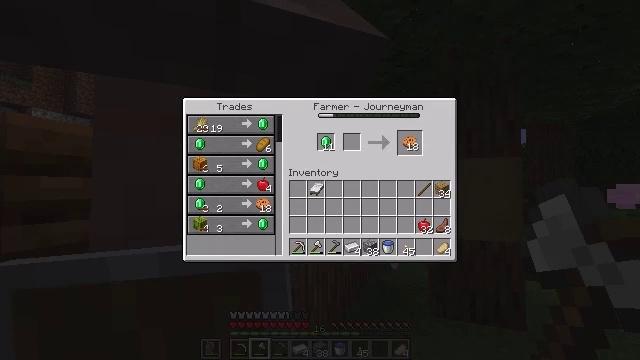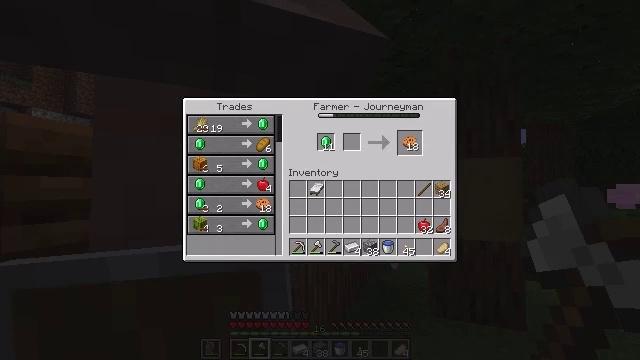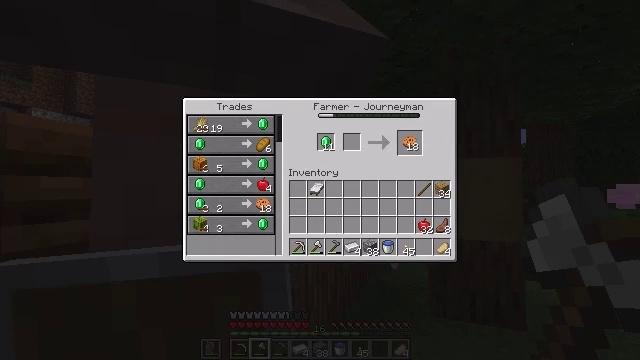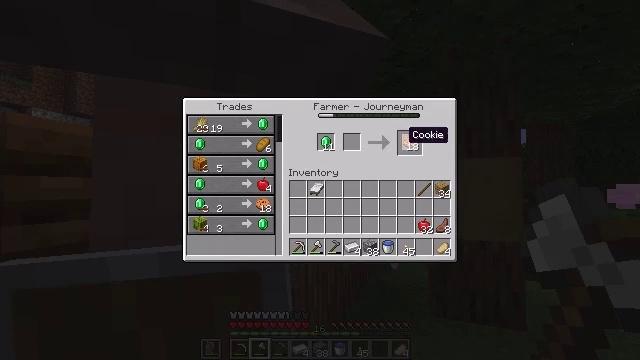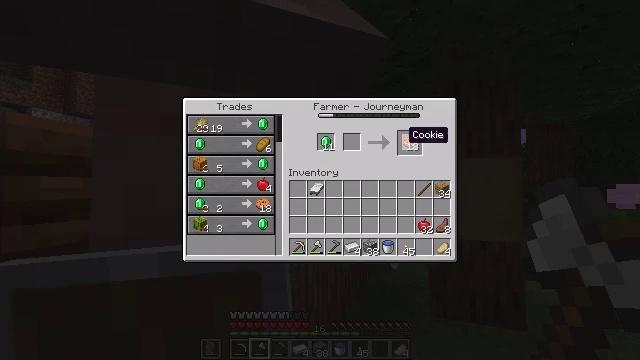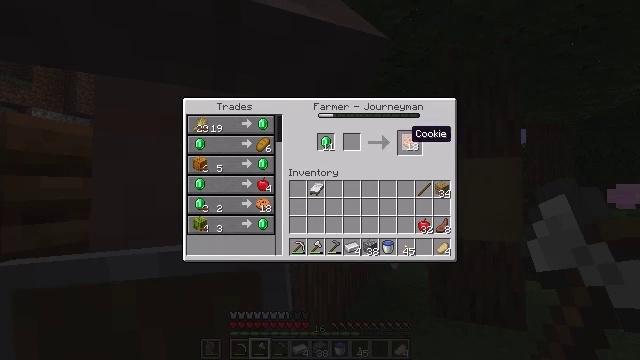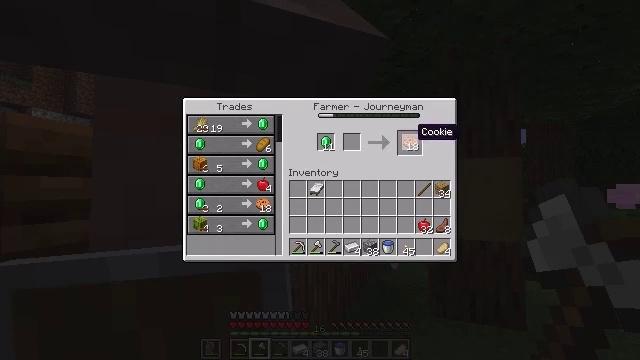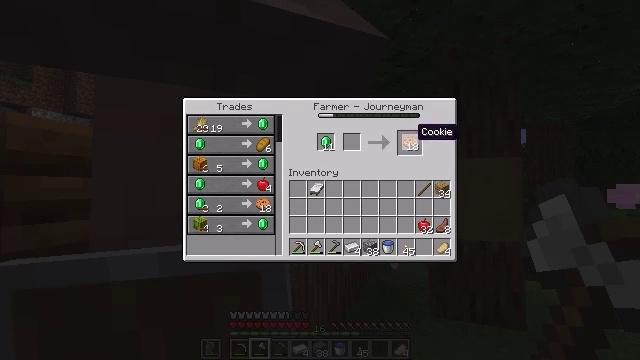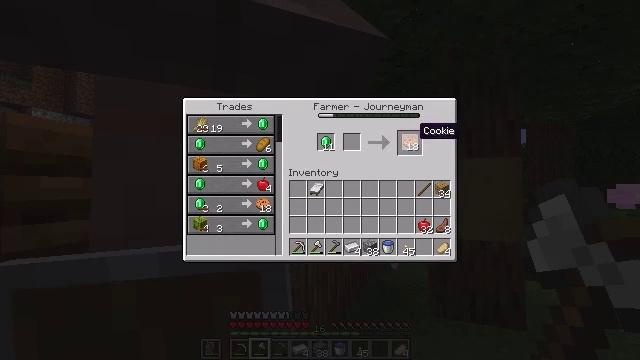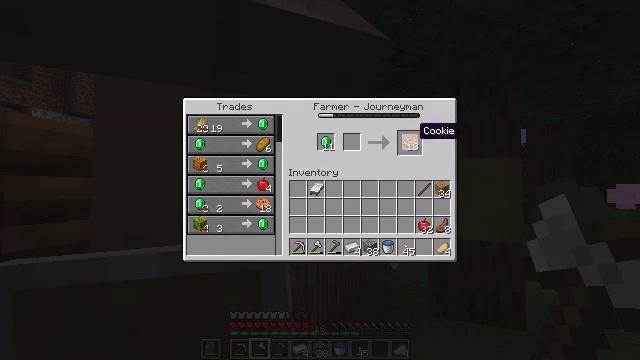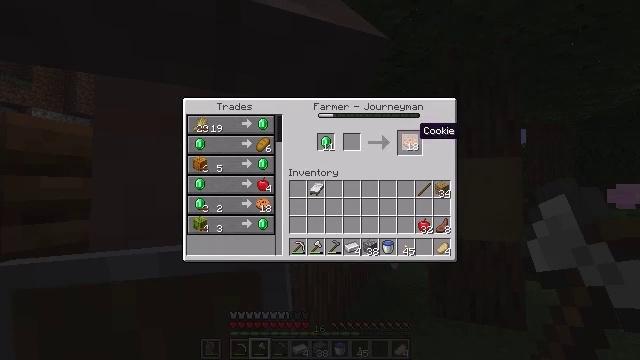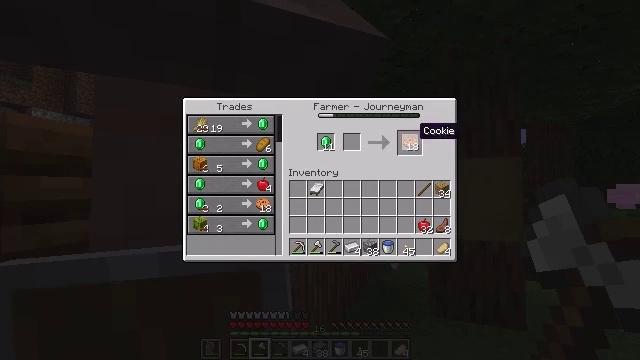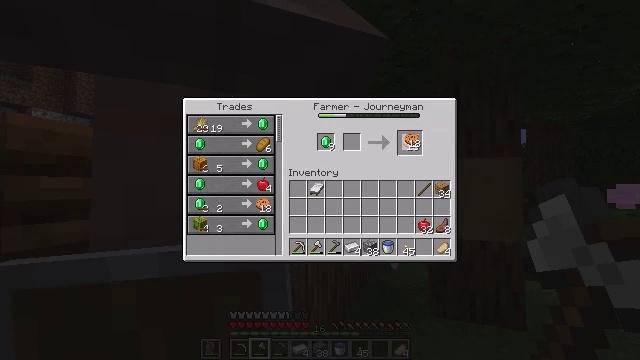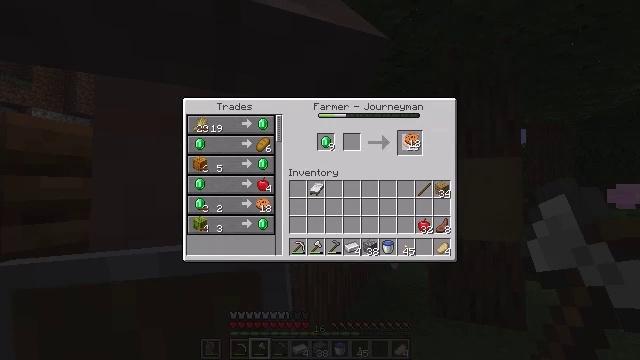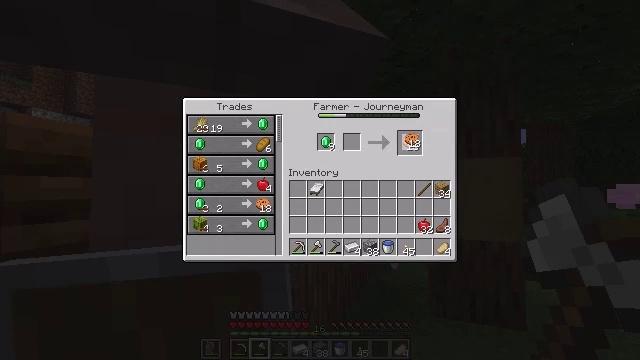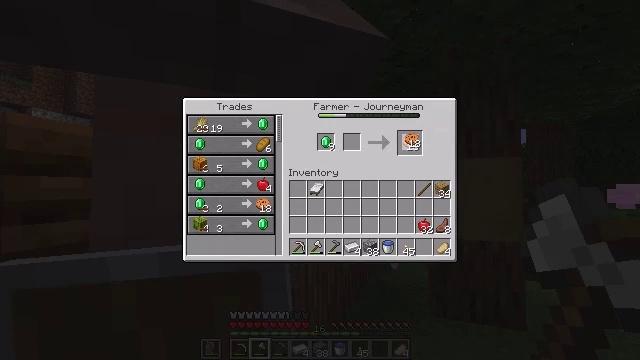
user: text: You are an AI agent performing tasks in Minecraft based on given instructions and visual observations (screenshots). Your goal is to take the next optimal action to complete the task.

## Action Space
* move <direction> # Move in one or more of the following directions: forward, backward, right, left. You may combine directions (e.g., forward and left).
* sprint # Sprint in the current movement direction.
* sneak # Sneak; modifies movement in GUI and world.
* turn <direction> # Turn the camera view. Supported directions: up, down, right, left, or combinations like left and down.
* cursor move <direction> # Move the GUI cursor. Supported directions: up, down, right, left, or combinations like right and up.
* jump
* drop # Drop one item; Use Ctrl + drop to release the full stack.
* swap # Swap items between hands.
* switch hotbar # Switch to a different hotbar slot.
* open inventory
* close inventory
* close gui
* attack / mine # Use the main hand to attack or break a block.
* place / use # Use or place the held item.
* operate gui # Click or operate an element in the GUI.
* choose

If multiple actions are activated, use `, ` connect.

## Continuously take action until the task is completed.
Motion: motion action
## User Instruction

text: Get a cookie using the crafting table.
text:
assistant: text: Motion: cursor move right and up
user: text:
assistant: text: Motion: cursor move right and up
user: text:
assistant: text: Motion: cursor move right
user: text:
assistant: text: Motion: no_op
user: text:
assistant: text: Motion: no_op
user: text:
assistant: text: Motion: no_op
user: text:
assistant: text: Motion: no_op
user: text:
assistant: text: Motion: no_op
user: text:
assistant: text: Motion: no_op
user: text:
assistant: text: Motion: no_op
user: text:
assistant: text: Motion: no_op
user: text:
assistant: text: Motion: operate gui
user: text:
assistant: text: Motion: operate gui
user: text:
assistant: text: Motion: operate gui
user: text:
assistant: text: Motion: no_op
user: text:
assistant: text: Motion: no_op
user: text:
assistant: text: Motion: no_op
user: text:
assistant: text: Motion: no_op
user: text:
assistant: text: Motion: no_op
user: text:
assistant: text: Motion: operate gui
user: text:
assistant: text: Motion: operate gui
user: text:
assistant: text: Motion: no_op
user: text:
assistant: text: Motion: no_op
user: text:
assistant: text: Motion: no_op
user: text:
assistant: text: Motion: no_op
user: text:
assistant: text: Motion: no_op
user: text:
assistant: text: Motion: operate gui
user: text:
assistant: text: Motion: operate gui
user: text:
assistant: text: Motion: operate gui
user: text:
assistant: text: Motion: no_op